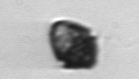
Label: Kryptoperidinium_triquetrum